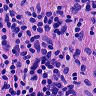
Metastatic tissue present: no